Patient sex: M
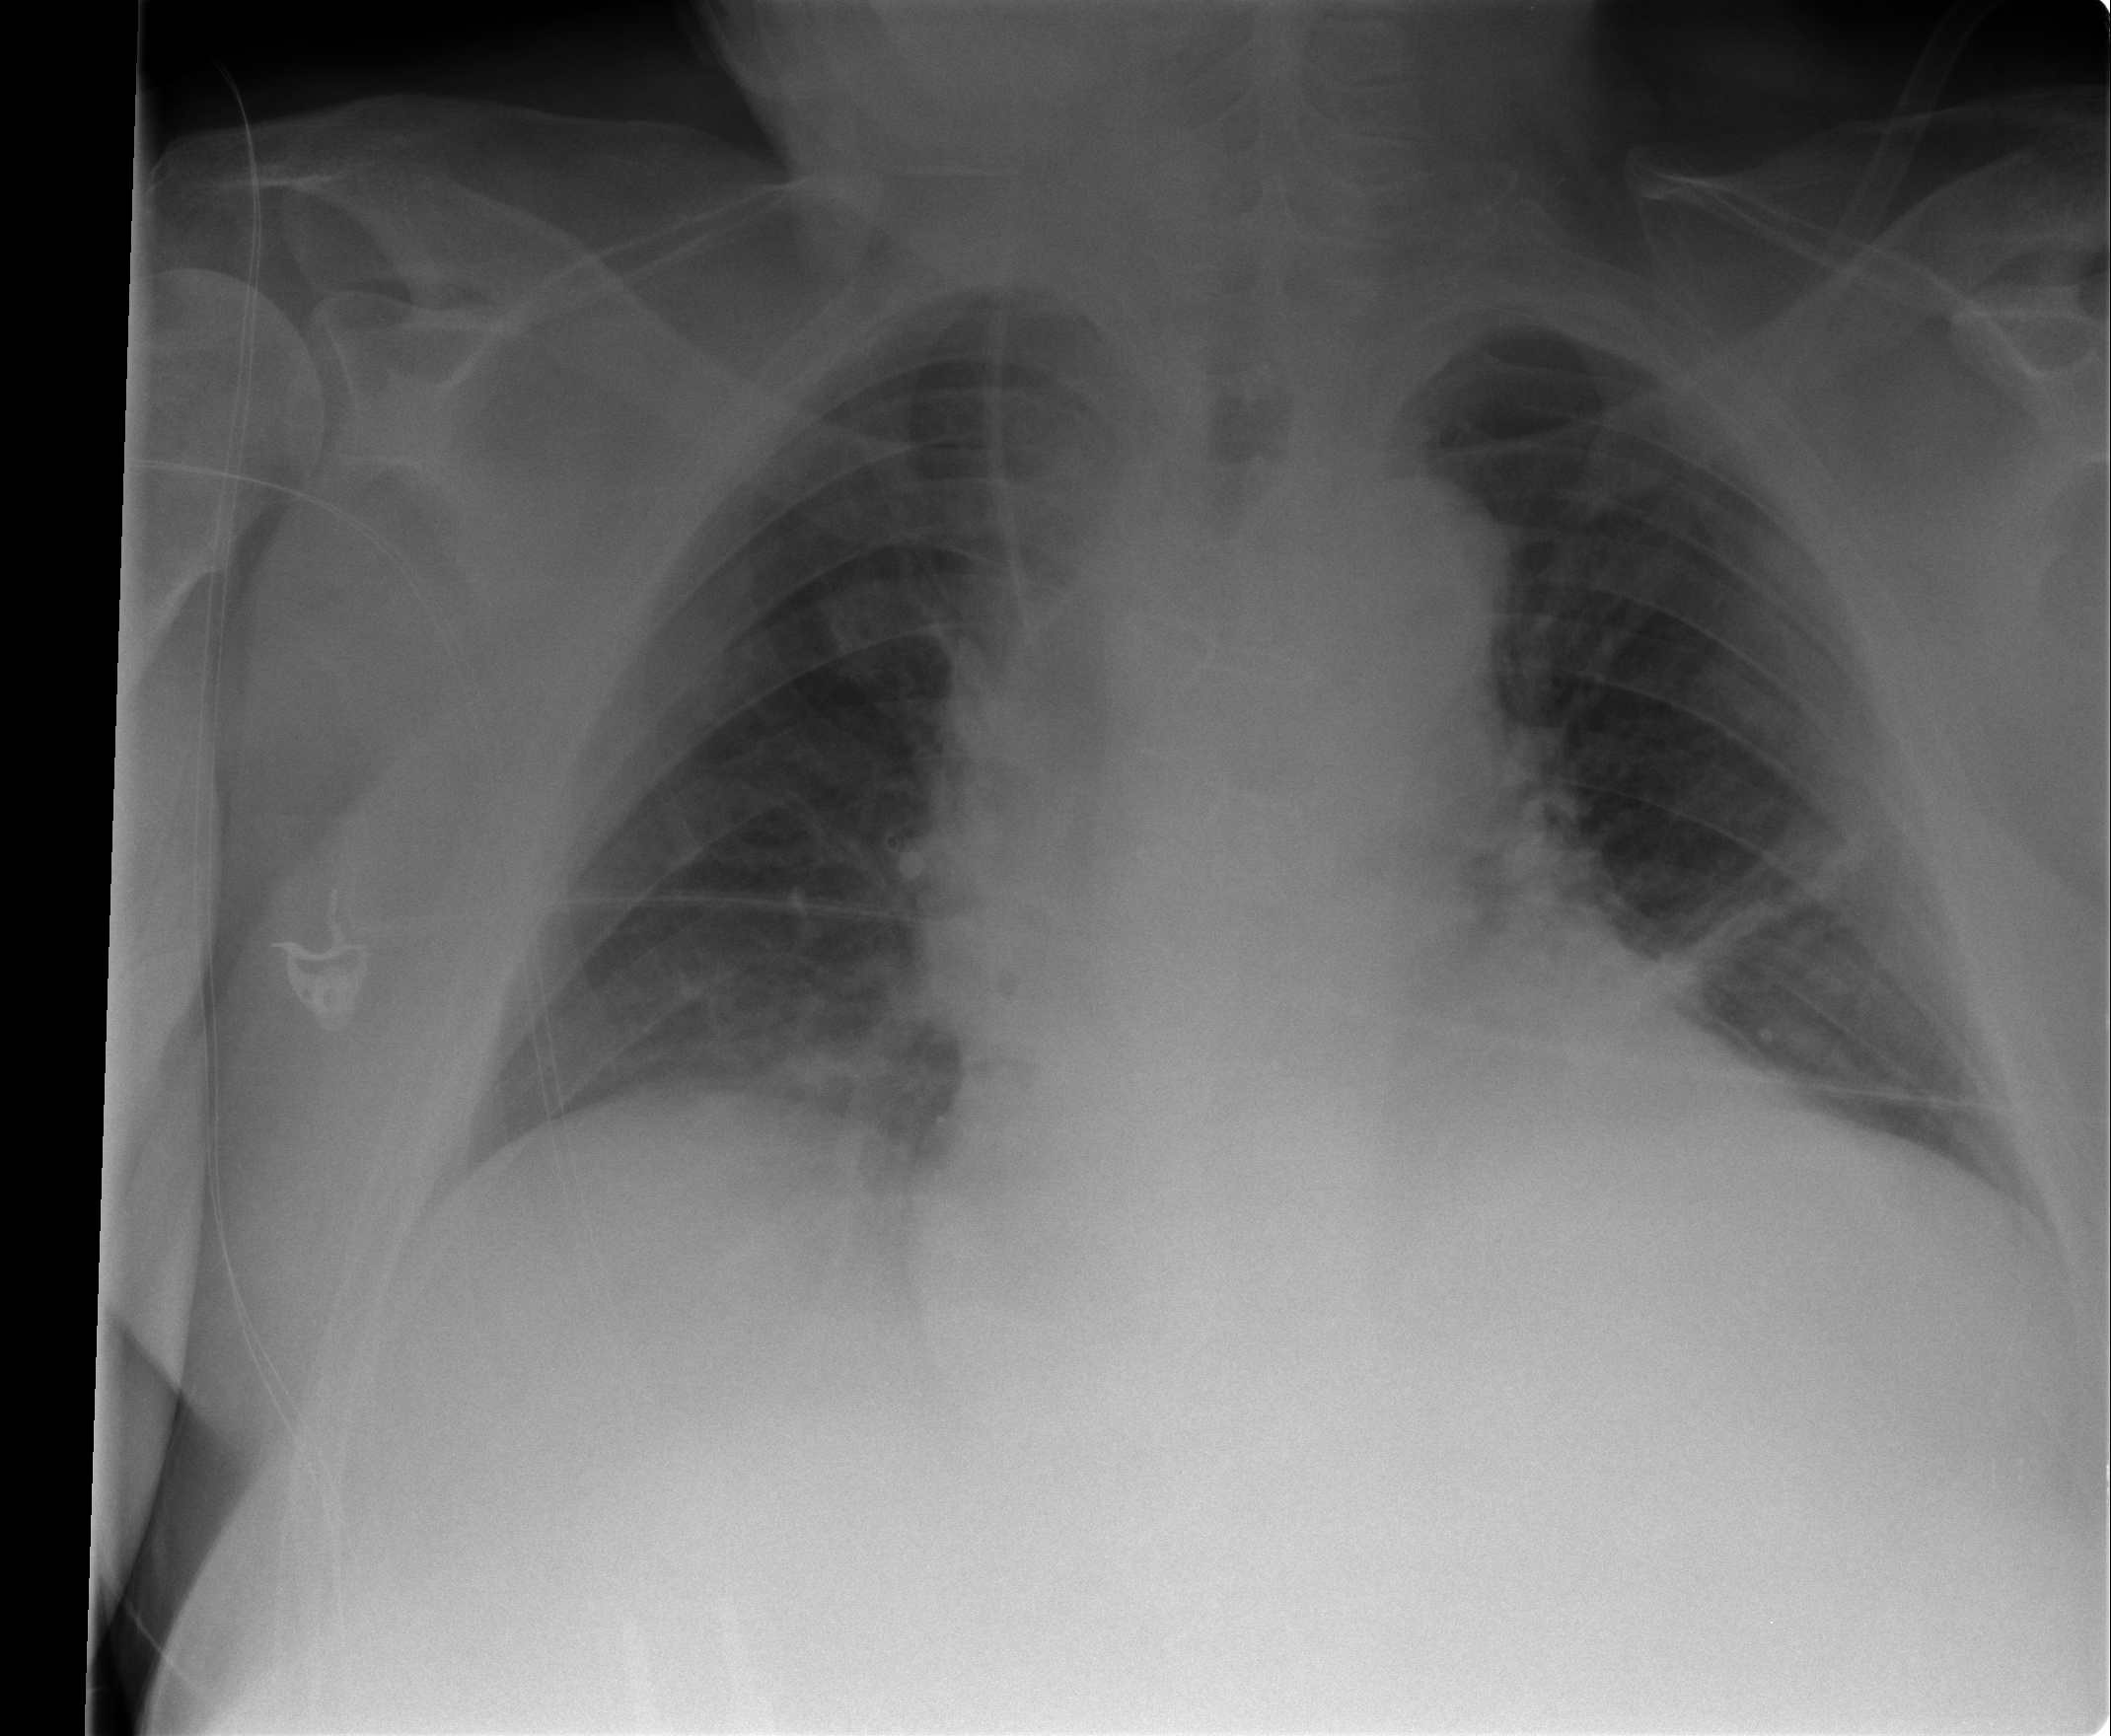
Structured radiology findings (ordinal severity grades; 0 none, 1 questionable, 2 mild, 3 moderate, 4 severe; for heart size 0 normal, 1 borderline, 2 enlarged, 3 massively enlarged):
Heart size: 2
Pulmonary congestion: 2
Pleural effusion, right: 0
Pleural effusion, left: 0
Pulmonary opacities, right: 0
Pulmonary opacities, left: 0
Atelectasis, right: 2
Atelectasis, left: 2